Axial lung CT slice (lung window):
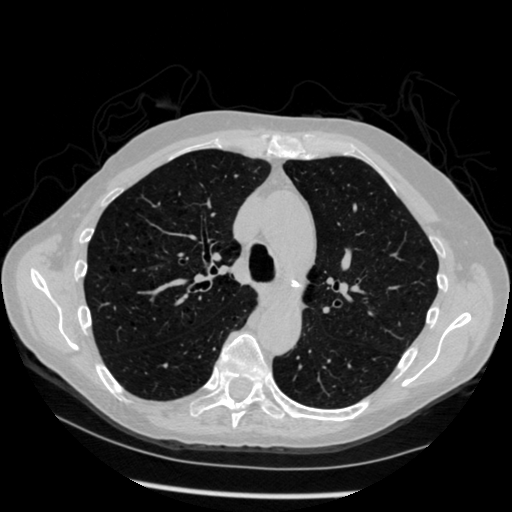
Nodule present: no